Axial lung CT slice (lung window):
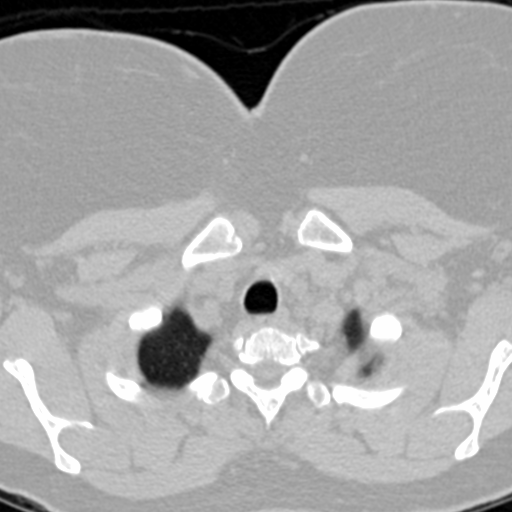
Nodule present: no